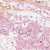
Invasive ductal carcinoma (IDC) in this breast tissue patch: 0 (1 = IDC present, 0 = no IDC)